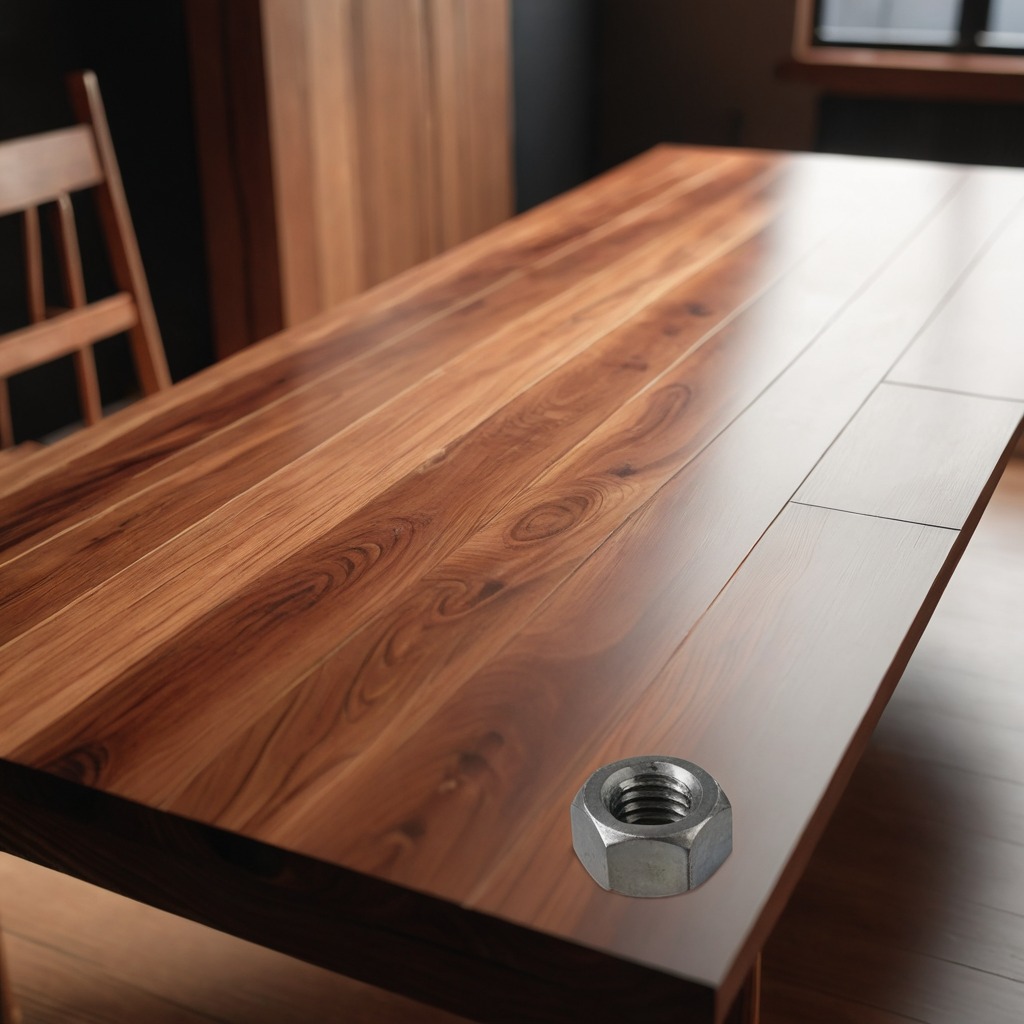
A metal nut is lying on the wooden table.